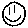
Label: smiley face